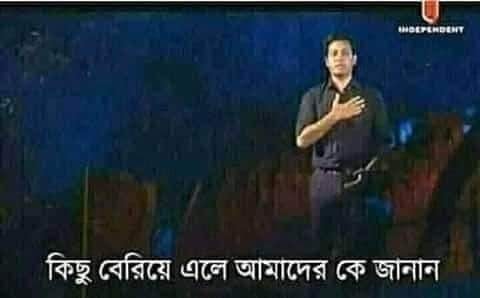
Caption: কিছু বেরিয়ে এলে আমাদের কে জানান
Label: non-hate